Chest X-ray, PA view. Patient: 15 years old, sex M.
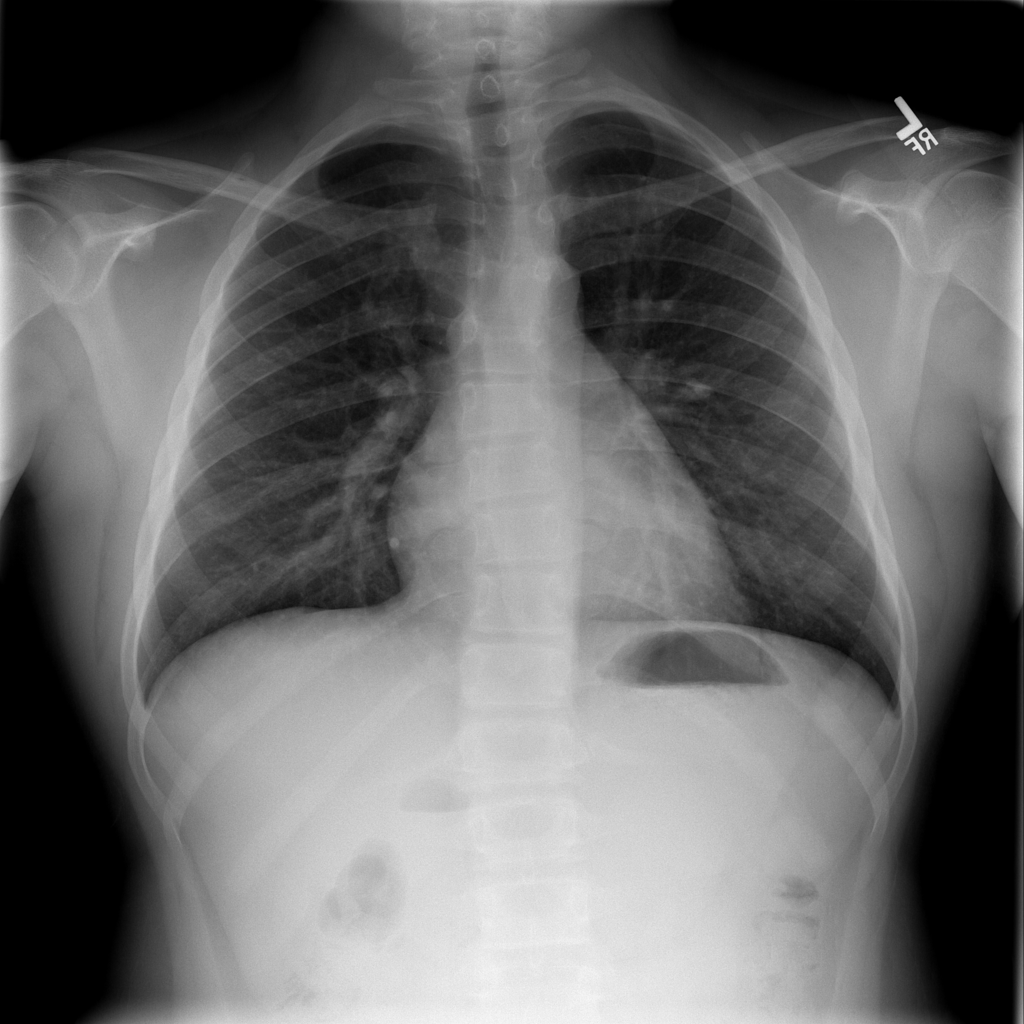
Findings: No Finding